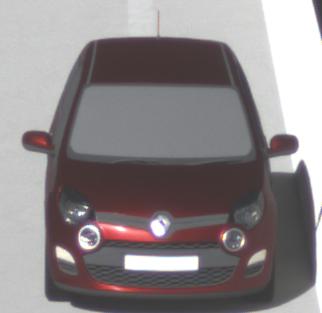
Make: Renault
Model: Twingo 1.2 LEV 16V 75
Detailed model: Twingo (II)
Model produced from: 2012/01
Model produced until: 2014/07
Doors: 3
Color: red
Road condition: dry road
Daytime: morning or afternoon
Contrast: high contrast